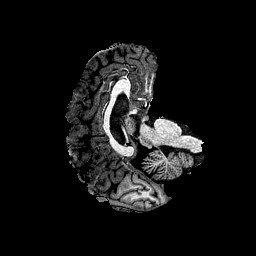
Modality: T1w
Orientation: axial
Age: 25
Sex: male
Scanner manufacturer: ge
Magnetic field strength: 3 T
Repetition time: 7.66 s
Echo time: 0.003476 s